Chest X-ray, AP view. Patient: 52 years old, sex M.
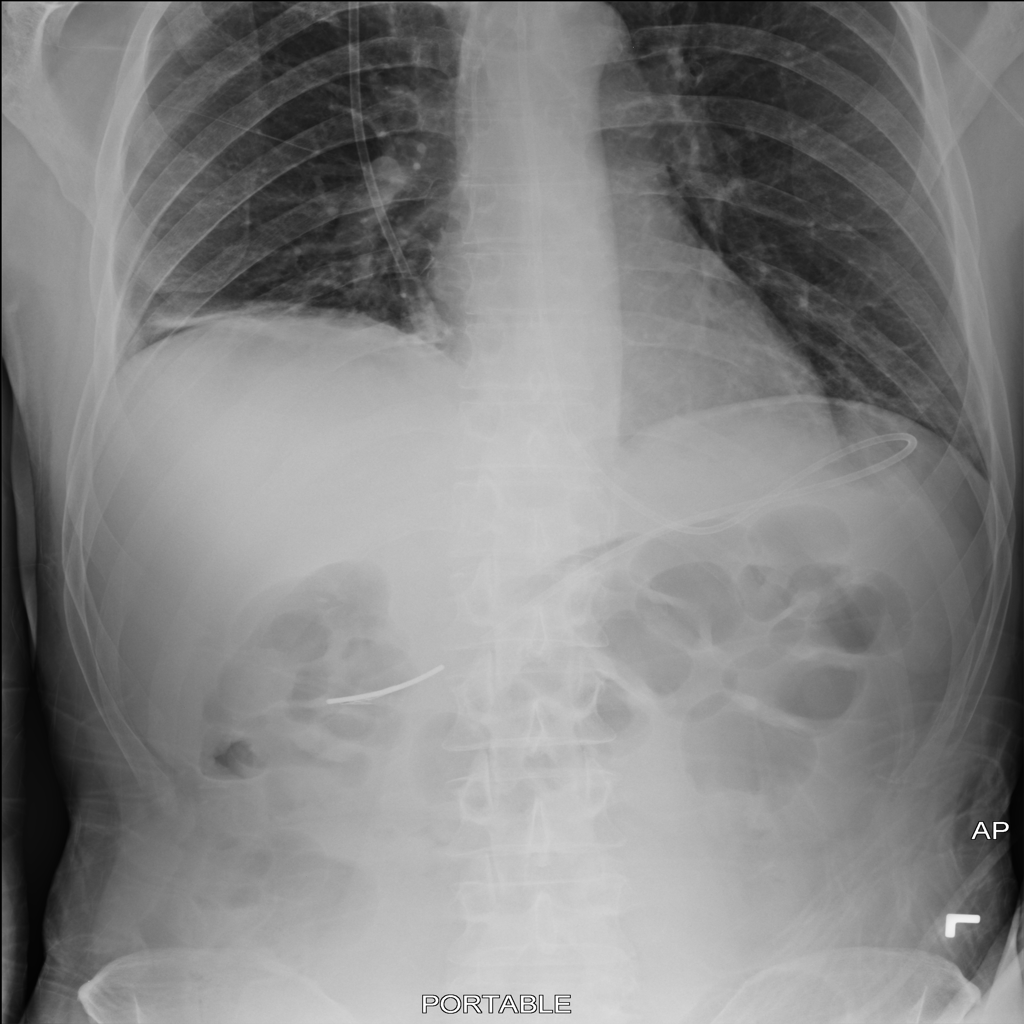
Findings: Atelectasis